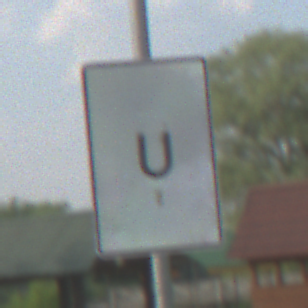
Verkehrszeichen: AnkuendigungOderFortsetzungUmleitungOhnePfeilsymbol
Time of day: MorningAfternoon
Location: Outdoor (Nature)
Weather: PartlyCloudy
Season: NotSpecified
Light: Natural